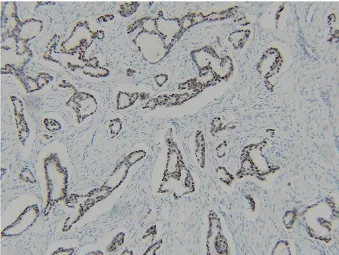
Expression of TTF-1.
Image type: pathology (immunostaining)